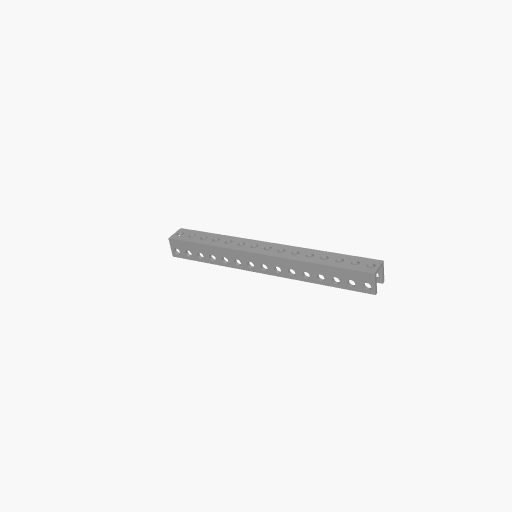
Part: UBeam15H